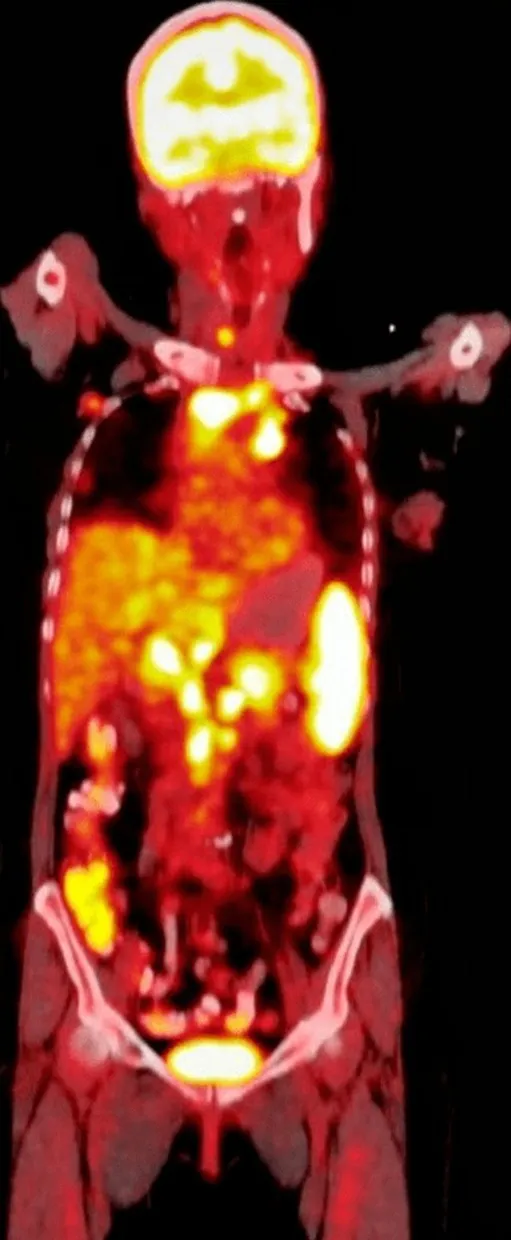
18-FDG PET demonstrating hypermetabolic right axillary nodes, right internal mammary node, mediastinal/hilar, upper abdominal lymphadenopathy along with diffuse splenic hypermetabolism.
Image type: radiology (pet)